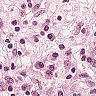
Metastatic tissue present: yes